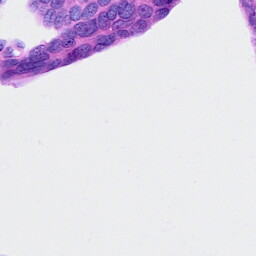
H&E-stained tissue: Ovarian